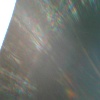
Label: sunburn